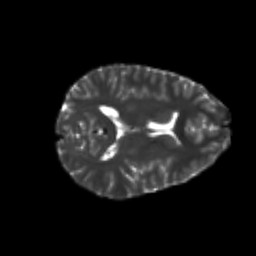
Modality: T2w
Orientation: axial
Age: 23
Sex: female
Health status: healthy
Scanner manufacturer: philips
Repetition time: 7.39 s
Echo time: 0.08599 s